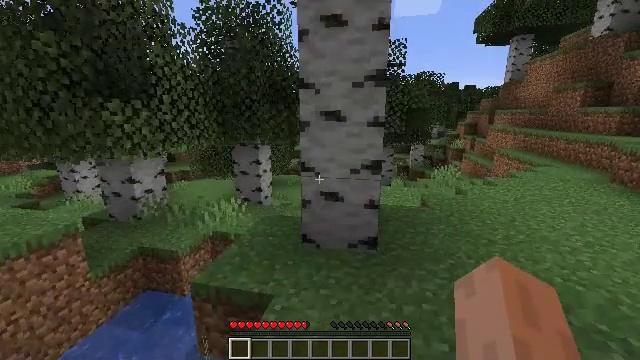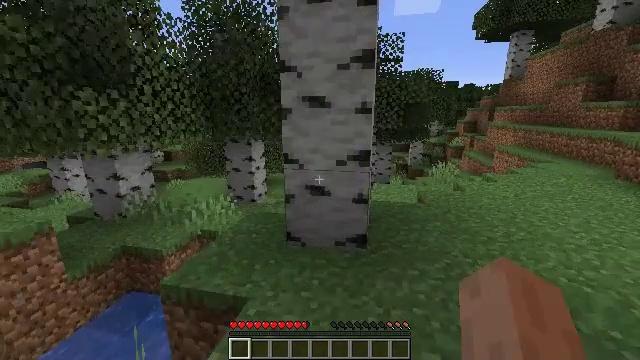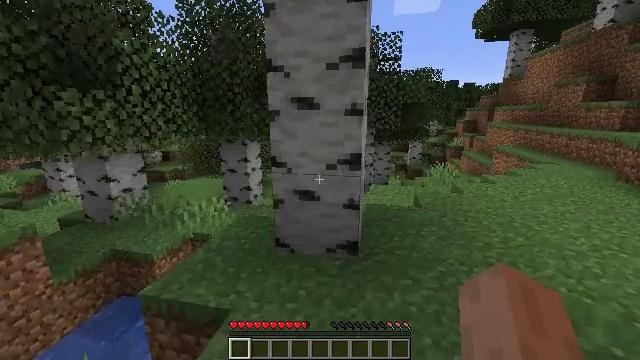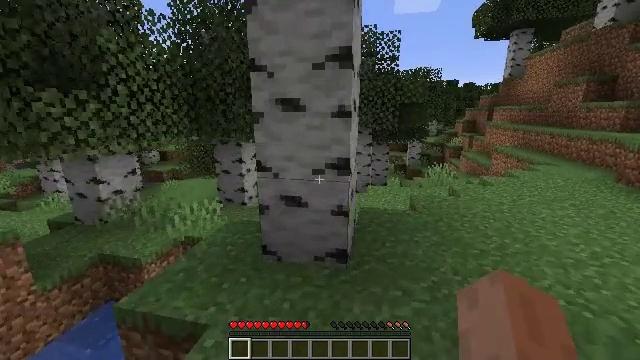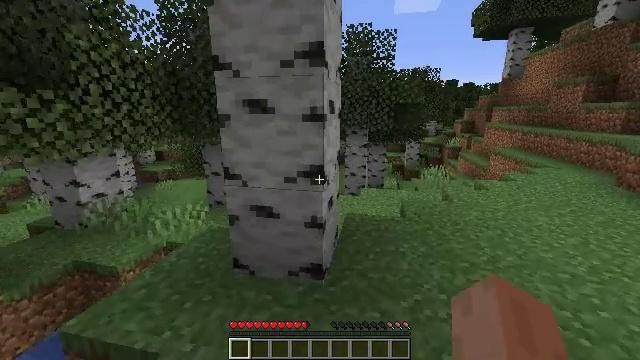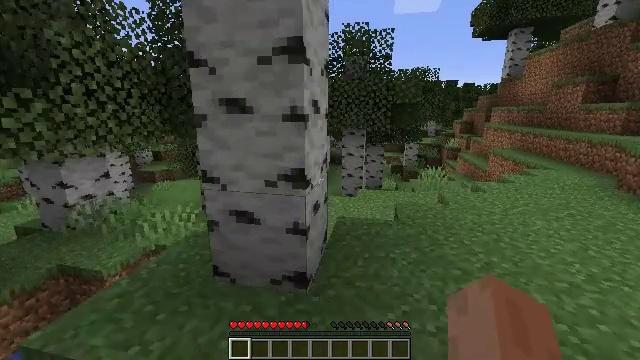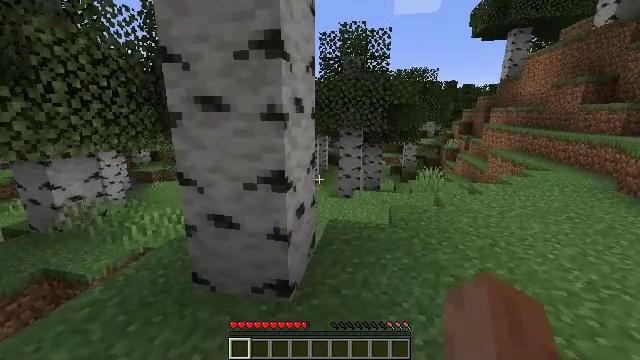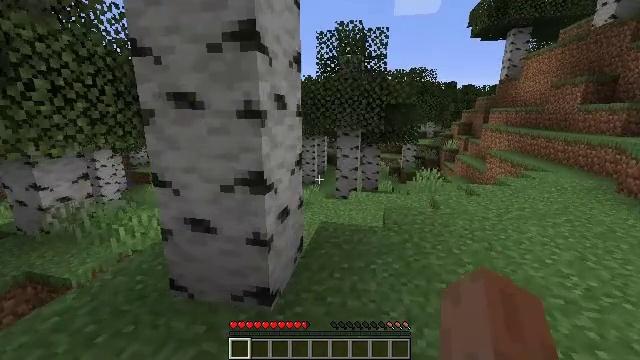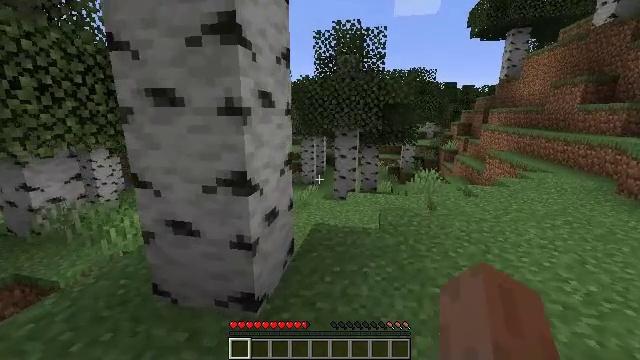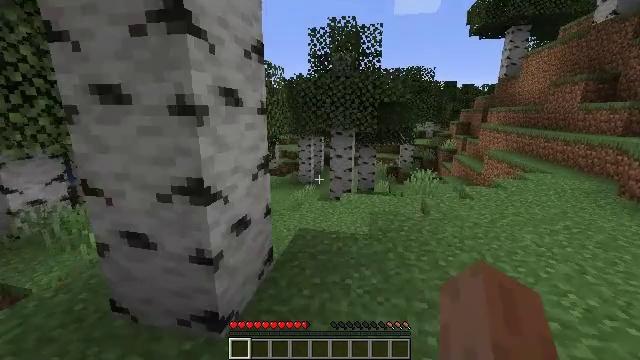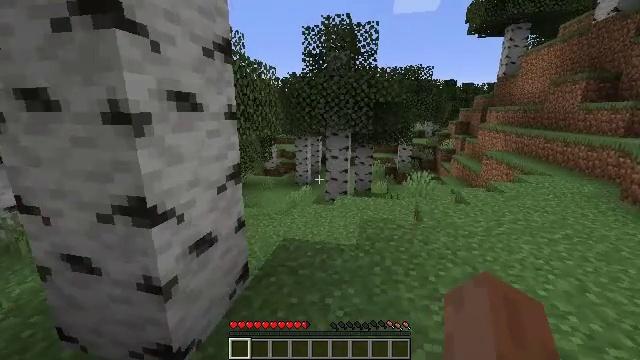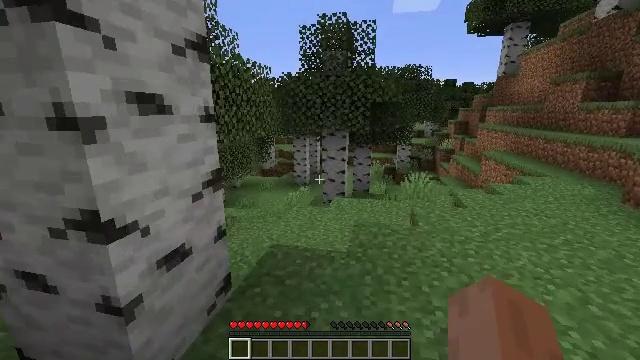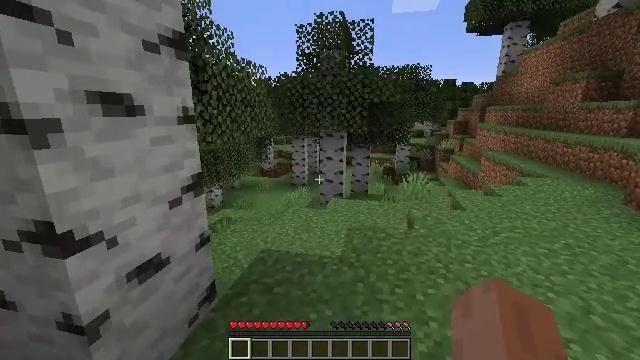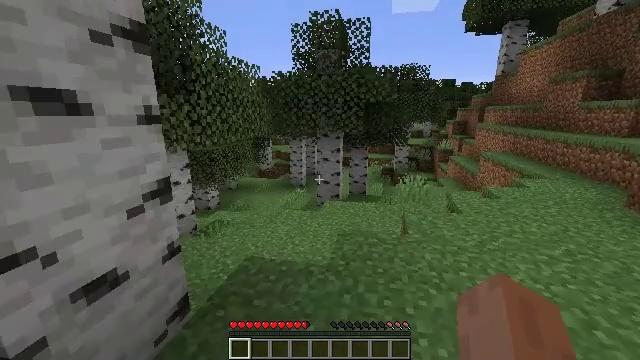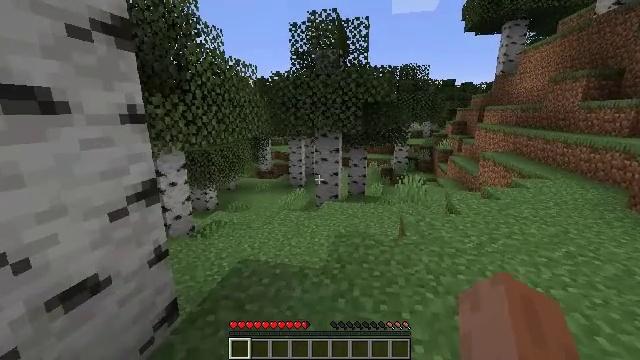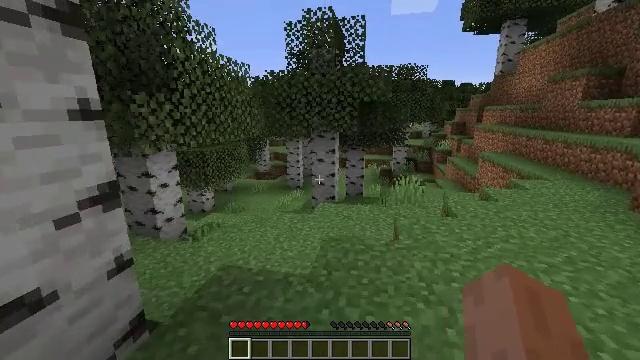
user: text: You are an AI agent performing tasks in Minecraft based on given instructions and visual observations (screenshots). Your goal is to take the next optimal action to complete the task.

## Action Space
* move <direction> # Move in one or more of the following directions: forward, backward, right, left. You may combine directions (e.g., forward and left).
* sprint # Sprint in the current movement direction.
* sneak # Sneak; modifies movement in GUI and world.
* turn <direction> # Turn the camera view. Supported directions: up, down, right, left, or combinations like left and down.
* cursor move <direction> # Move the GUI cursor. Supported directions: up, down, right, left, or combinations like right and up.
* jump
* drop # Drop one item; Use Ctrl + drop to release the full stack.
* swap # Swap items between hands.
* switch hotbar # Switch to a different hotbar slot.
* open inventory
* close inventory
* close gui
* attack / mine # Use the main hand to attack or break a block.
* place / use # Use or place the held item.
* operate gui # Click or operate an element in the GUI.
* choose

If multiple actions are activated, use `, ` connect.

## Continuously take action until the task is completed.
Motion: motion action
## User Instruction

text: Collect peony flowers for dye.
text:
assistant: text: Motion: move forward and move right
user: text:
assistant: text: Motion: move forward and move right
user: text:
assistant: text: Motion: move forward and move right
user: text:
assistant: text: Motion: move forward and move right
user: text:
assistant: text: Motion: move forward and move right
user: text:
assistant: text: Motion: move forward and move right
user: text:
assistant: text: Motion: move forward and move right
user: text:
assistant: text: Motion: move forward and move right
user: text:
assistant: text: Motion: move forward and move right
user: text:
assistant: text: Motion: move forward and move right
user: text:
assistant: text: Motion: move forward and move right
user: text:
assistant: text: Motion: move forward and move right
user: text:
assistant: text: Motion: move forward and move right
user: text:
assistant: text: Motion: move forward and move right
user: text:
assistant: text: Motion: move forward and move right
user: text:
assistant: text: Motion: move forward and move right
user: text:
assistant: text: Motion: move forward and move right
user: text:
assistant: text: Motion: move forward and move right
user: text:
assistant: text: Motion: move forward and move right
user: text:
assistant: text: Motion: move forward and move right
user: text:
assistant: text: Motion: move forward
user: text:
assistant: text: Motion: move forward
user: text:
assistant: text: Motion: move forward
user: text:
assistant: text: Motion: move forward
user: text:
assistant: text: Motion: move forward
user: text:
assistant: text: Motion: move forward, sprint
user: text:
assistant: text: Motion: move forward, sprint
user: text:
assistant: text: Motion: move forward, sprint
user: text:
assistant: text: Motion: move forward, sprint
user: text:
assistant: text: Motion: move forward, sprint, turn left